Interaction volume radius: 10 \u00c5
Interaction volume height: 20 \u00c5
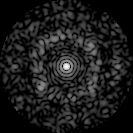
Disorder parameter: 0.7524